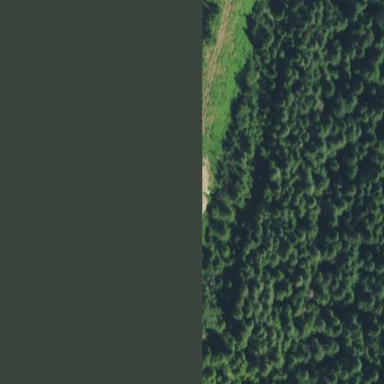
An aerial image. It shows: Forest area with mix of leaf types and cycles.